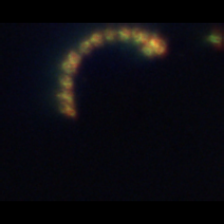
Taxon: Chaetoceros
Group: Diatoms